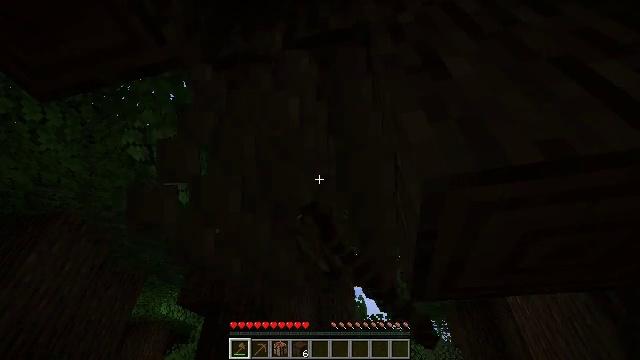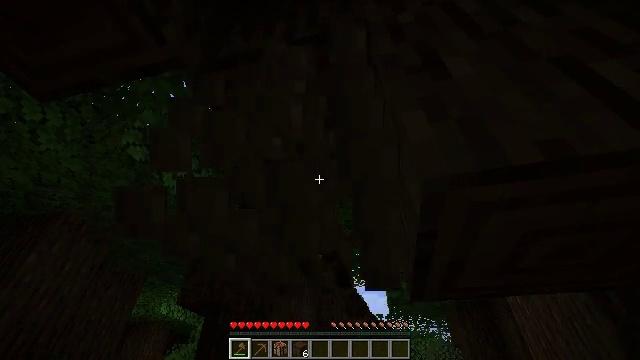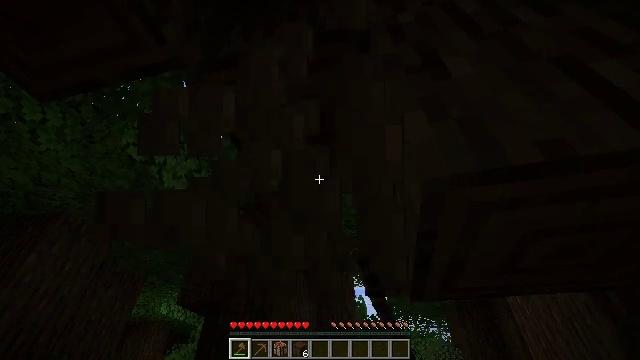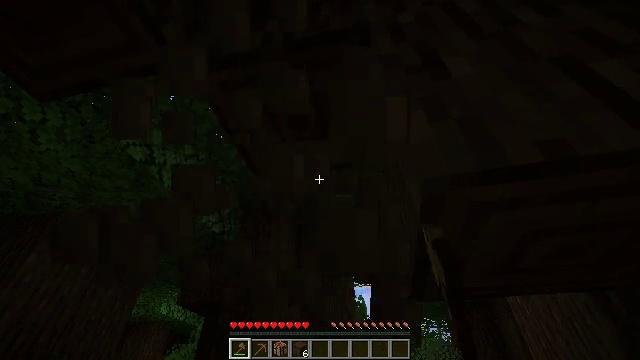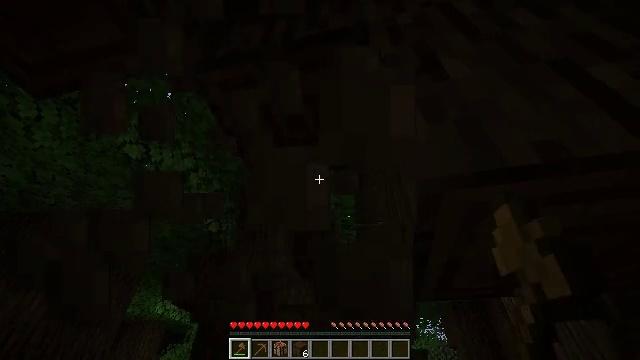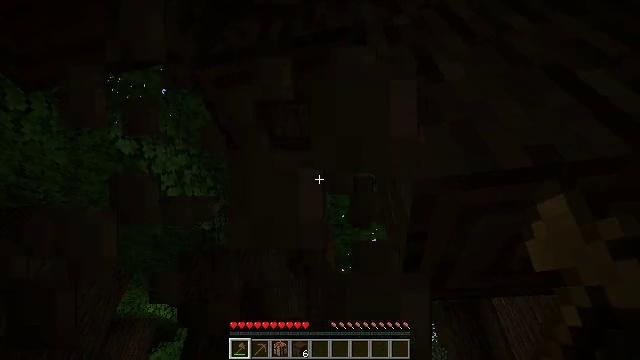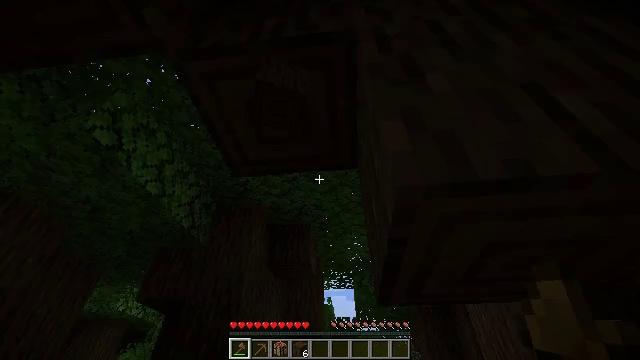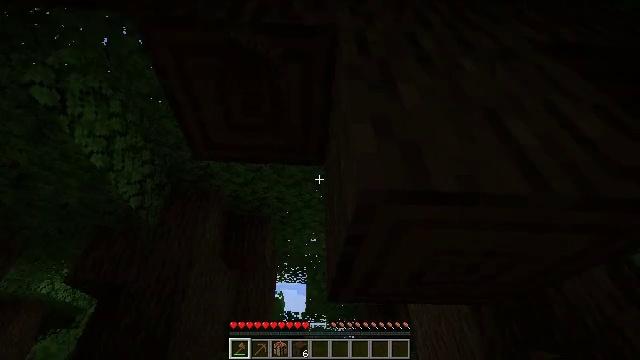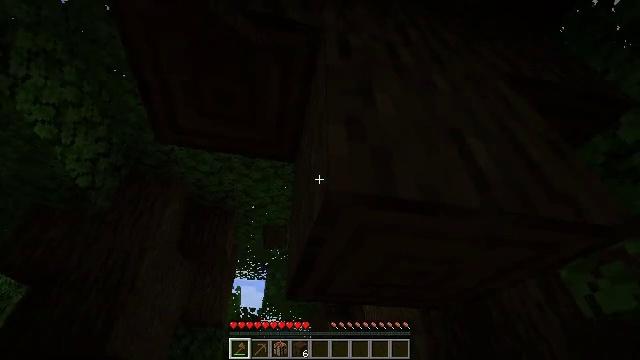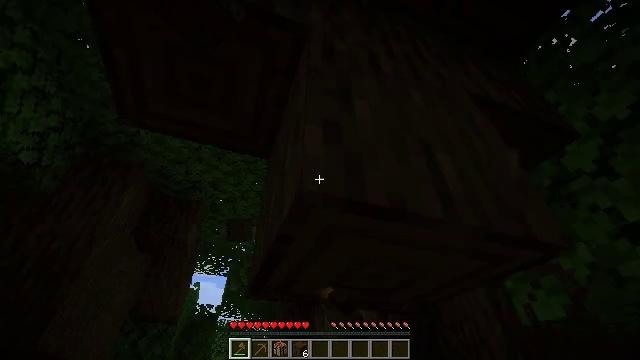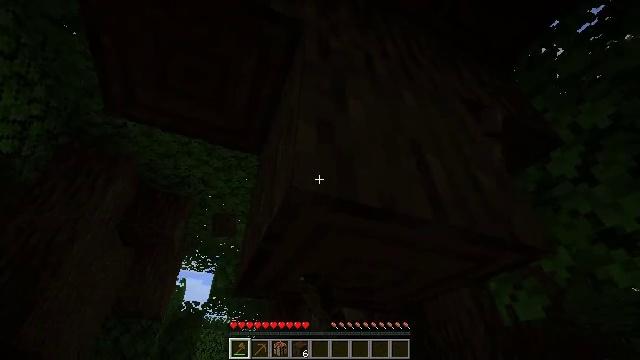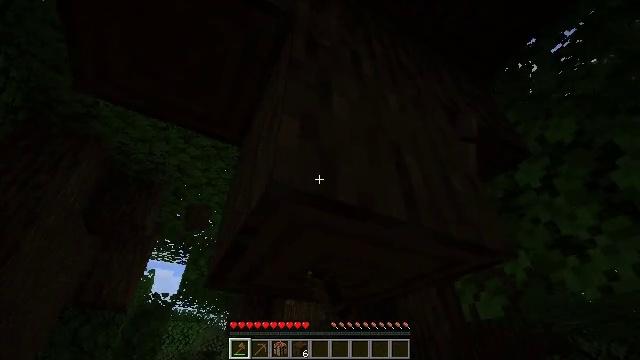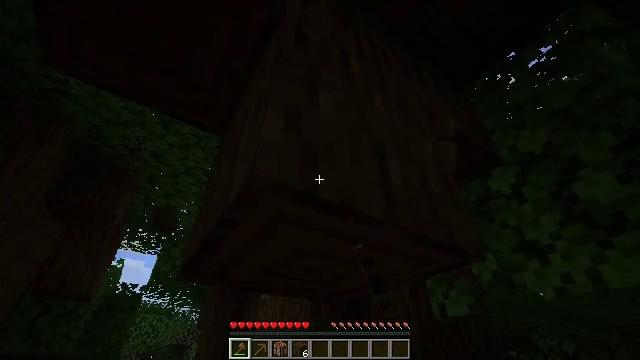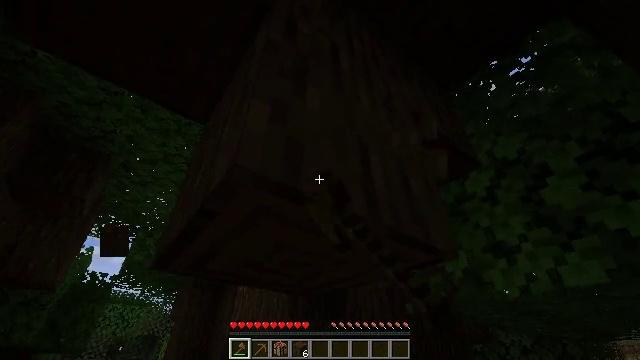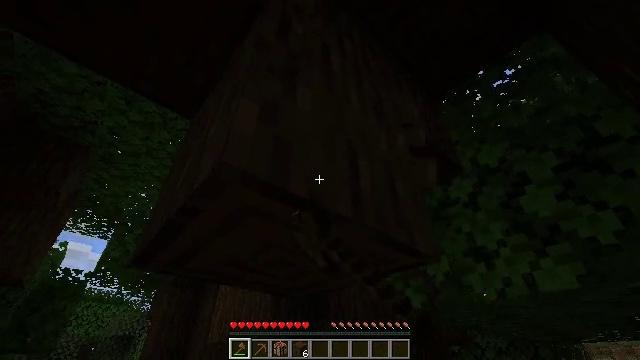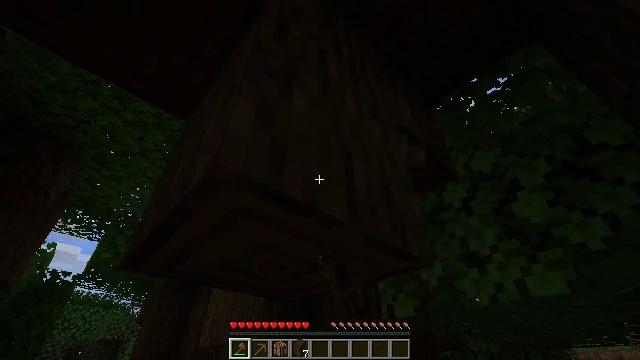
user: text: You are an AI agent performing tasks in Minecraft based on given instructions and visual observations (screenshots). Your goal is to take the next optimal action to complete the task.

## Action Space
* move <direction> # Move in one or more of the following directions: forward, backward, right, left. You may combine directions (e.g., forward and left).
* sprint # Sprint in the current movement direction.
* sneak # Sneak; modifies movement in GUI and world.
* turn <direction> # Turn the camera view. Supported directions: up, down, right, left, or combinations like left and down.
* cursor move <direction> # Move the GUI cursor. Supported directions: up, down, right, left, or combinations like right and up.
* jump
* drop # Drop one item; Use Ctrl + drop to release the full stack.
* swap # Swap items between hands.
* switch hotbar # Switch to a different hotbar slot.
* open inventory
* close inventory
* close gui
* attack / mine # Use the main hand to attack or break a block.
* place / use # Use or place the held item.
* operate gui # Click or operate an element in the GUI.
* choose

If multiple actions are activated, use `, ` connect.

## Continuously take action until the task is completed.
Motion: motion action
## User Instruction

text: Mine the dark oak log from a tree.
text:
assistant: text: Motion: attack / mine
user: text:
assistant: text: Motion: attack / mine
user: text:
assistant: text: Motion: attack / mine
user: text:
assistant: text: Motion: attack / mine
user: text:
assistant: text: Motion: turn right, attack / mine
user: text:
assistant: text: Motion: turn right, attack / mine
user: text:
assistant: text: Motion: turn right and down, attack / mine
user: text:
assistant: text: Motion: turn right, attack / mine
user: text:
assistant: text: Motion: turn right, attack / mine
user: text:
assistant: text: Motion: turn right, attack / mine
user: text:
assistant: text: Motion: turn right, attack / mine
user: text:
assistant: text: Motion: turn right, attack / mine
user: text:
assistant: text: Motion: turn right and down, attack / mine
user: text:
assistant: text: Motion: turn right, attack / mine
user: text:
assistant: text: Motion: turn right, attack / mine
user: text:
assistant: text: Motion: attack / mine
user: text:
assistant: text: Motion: attack / mine
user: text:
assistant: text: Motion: move forward, attack / mine
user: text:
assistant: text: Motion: move forward, attack / mine
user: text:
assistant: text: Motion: move forward, attack / mine
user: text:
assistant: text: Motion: attack / mine
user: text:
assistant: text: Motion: attack / mine
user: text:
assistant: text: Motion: turn left and up, attack / mine
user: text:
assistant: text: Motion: turn left and up, attack / mine
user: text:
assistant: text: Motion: turn left and up, attack / mine
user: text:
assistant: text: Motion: turn left and up, attack / mine
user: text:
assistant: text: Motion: turn left, attack / mine
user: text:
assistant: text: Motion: turn left and down, attack / mine
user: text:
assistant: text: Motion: attack / mine
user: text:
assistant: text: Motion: move left, attack / mine